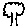
Label: tree